Question: I am trying to install Git and add it to the PATH so that i can use Bower.
I downloaded the exe file from
> <URL>
And when i try to execute it i get the following error. am running as an Admin.

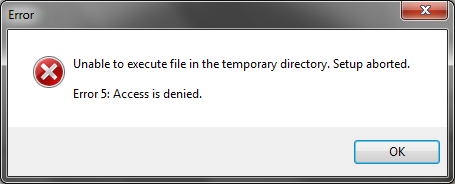
Answer: how about use <URL>?
It's a client of github , and also provide a git shell environment